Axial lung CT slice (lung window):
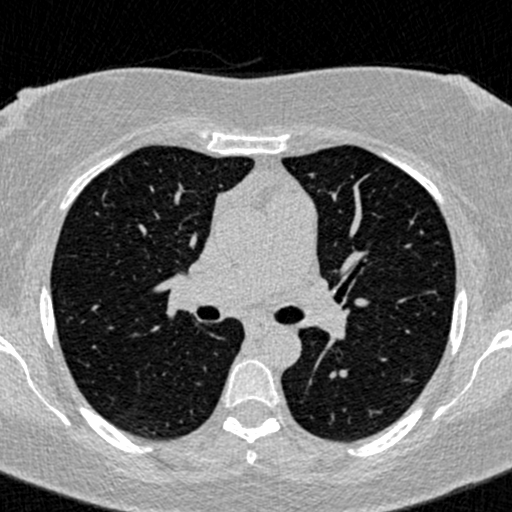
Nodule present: no